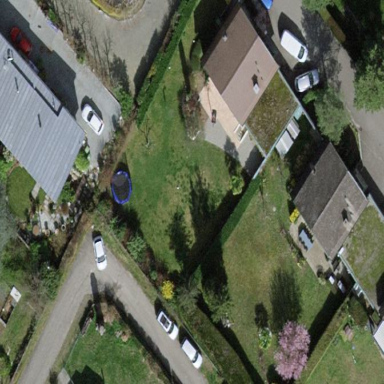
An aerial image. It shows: Garden enclosed by fence.